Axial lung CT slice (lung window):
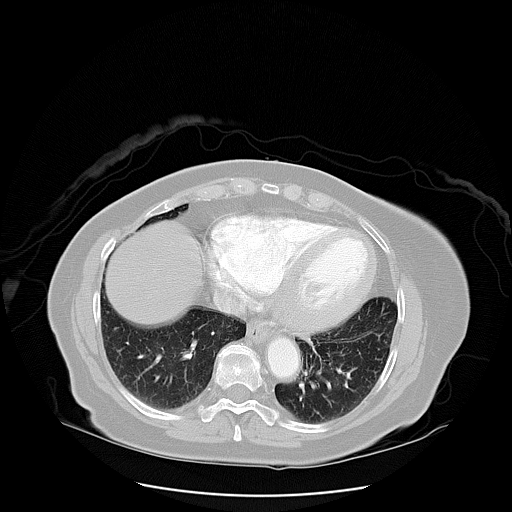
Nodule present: no